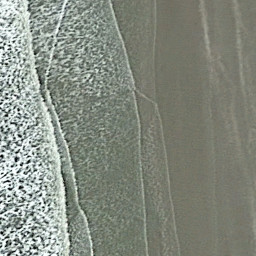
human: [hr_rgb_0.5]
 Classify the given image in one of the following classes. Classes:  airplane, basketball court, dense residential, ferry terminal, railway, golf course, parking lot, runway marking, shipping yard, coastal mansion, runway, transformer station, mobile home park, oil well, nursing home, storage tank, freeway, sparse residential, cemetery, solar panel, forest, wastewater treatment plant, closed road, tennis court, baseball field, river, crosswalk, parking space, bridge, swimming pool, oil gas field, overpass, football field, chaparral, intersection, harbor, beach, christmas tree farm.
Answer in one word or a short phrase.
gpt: beach